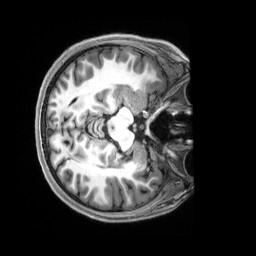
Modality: T1w
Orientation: axial
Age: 19
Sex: female
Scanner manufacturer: siemens
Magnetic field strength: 3 T
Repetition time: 2.5 s
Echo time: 0.00222 s